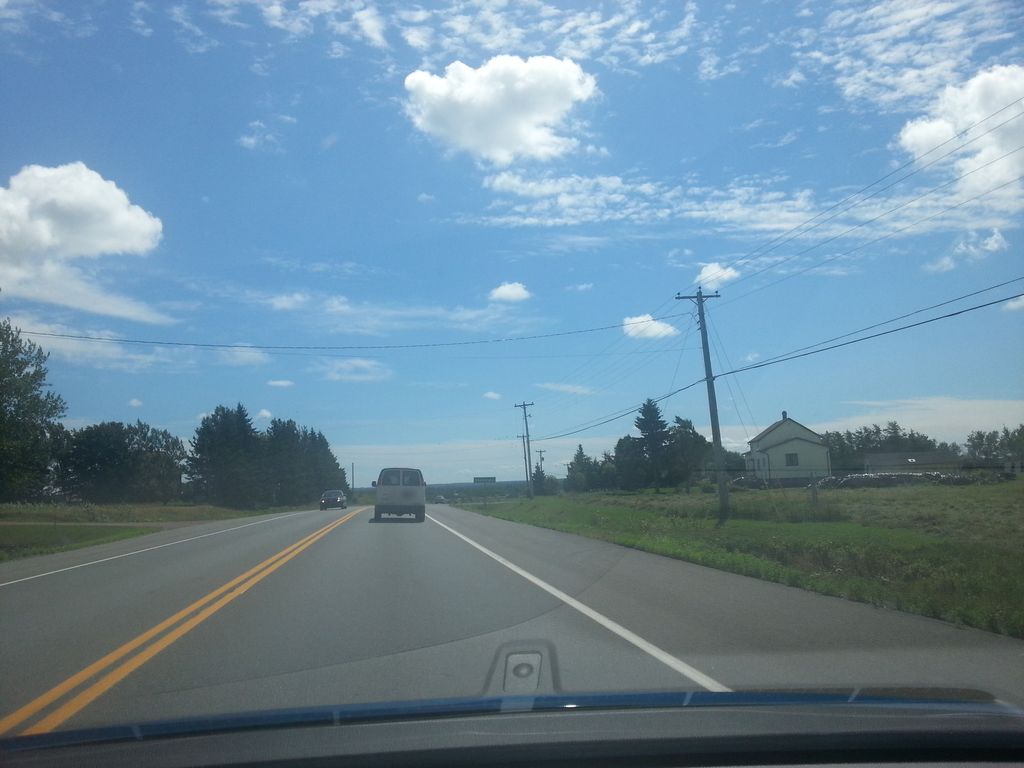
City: charlottetown